Question: I have a problem about R, something should be wrong here, I want to add a legend for the two different variables, one is "Insgesamt_ALL" with red colour,and the other one is "weiblich_ALL" with black colour.
'''
> data<-read.csv("DatensatzUE4_01.csv",sep=";",header=T)
> nDATA<-subset(data,data$Fach=='Wirtschaftsingenieurw.m.wirtschaftswiss.Schwerpkt.')
>
> library(ggplot2)
>
> p <- ggplot(data=nDATA,aes(x=Semester,fill=y))
+ ggtitle("GGplot")
+ xlab("Year and Semester")
+ ylab("Total of the student")
+ geom_bar(size=3,aes(y=Insgesamt_ALL,fill=Semester),stat="identity",fill="red")
+ geom_bar(size=3,aes(y=weiblich_ALL,fill=Semester),stat="identity",fill="black")
>
> p2<-p+
theme(panel.background=element_rect(fill="white"),
panel.grid.major=element_line(colour="grey",size=0.1),
plot.title=element_text(face="bold"),
axis.text=element_text(colour="black"),
axis.title.x=element_text(face="bold"),
axis.text.x=element_text(angle=90) )
>
> plot(p2)
'''
Result:
>
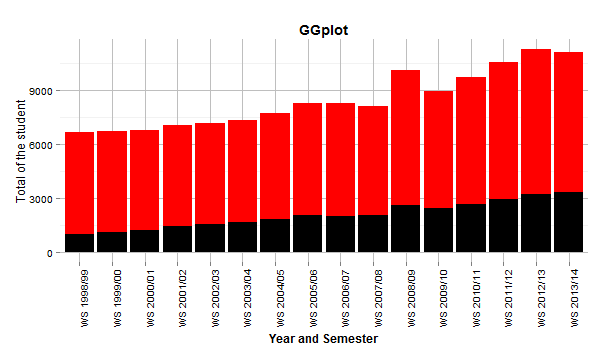
Answer: The basic issue with your missing legend is that you should take advantage of ggplot fill aesthetic by mapping it to a variable. After that you can modify the fill colors as you like. You have 2 variables: 'Insgesamt_ALL' and 'weiblich_ALL'.
First of all let's build some fake data (see @jlhoward comment) that mimics your actual dataset:
'''
(tmp_data <- data.frame(Semester = seq(1:12), Insgesamt_ALL = sample(0:3000, 12), weiblich_ALL = sample(2000:5000, 12)))
Semester Insgesamt_ALL weiblich_ALL
1 1 2264 2643
2 2 244 3742
3 3 1681 2897
4 4 1037 4342
5 5 1225 4384
6 6 478 2195
7 7 97 2948
8 8 2537 3509
9 9 1210 3892
10 10 2016 2507
11 11 2524 2415
12 12 427 4167
'''
First key point is that you should feed ggplot a set of key/value observations, so let's reshape the dataset:
'''
library(tidyr)
nDATA <- gather(tmp_data, variable, count_of_student, Insgesamt_ALL, weiblich_ALL)
'''
Here I used 'tidyr::gather' but any other tools would be ok as well. Let's plot it straight away:
'''
library(ggplot2)
p <- ggplot(nDATA) + geom_bar(aes(x = Semester, y = count_of_student, fill = variable), stat = "identity")
plot(p)
'''

What you are after is basically changing the fill scale to custom colors (black and red):
'''
fill_colors <- c("#000000", "#FF0000")
names(fill_colors) <- levels(nDATA$variable)
fill_scale <- scale_fill_manual(name = "Variable", values = fill_colors)
'''
p + fill_scale

Finally, let's switch black and red fill colors by reordering the levels of the 'variable' factor:
'''
nDATA$variable <- relevel(nDATA$variable, ref = "weiblich_ALL")
new_fill_colors <- fill_colors
names(new_fill_colors) <- levels(nDATA$variable)
new_fill_scale <- scale_fill_manual(name = "Variable", values = new_fill_colors)
p + new_fill_scale
'''

You should be on the right track, now.